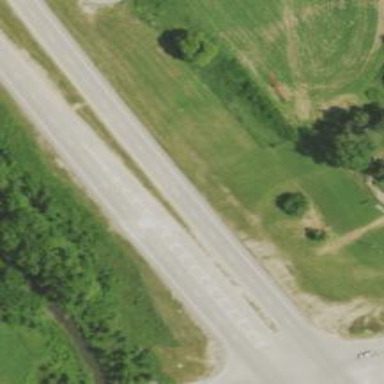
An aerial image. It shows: This image shows trunk highway that functions as expressway.